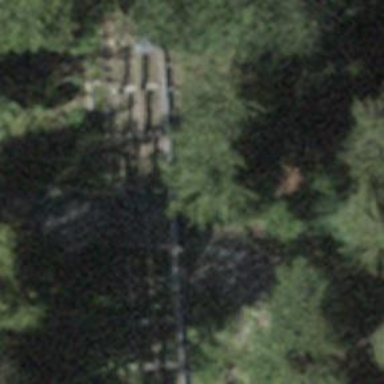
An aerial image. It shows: Funicular railway bridge.